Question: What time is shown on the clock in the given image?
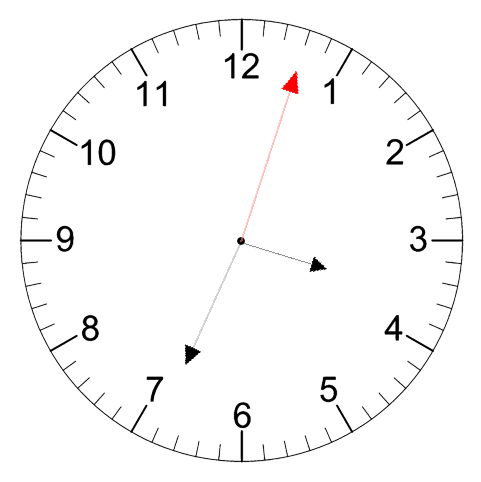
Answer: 03:34:03